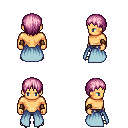
a pixel art fantasy rpg character, male body template, human, tanned skin, overskirt, metal pants, pink plain hairstyle, cloth bracers, gold boots, four views (front, back, left, right), 2x2 character sprite sheet, small pixel art, hard edges, no anti-aliasing